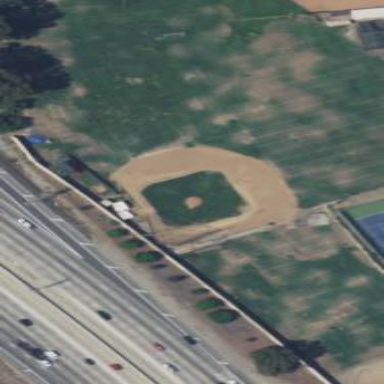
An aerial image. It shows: Baseball pitch for leisure land activities.